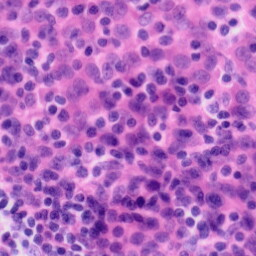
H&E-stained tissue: Tonsil